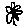
Label: flower